Field crop: maize
Growth stage: 2
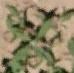
Species: atriplex